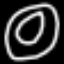
Label: donut